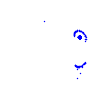
Particle: pion